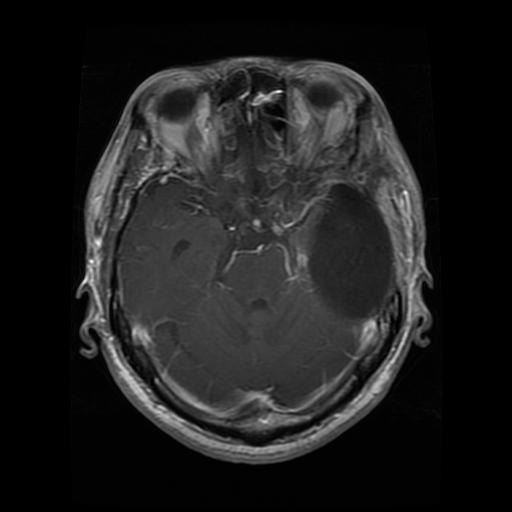
Label: glioma